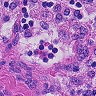
Metastatic tissue present: no